Field crop: maize
Growth stage: 2
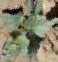
Species: datura